Question: I am trying to get responsive design for tablet screen. But while using 'float: left' it is not moving the content. Instead white space was increased.
I tried with margins but its not responsive to the contents. While expanding address field, it is increasing and userid field remains same as I used 'float: left.'
Need help here..
Tried with firefox - Shortcut: 'ctrl+_shift+m'
I need the output like below which should be responsive to the screen.
I need spaces from
'''
margin left -->userid
margin left -->123456
margin right-->Address
margin right-->123, Wellington Road, bla bla....
'''

Here is my code..
'''
.outer{
margin: 0 10%;
padding: 50px 0px;
border: 2px solid #666666;
text-align: center;
}
.row{
text-align: center;
}
.block1{
display: inline-block;
float: left;
}
.block2{
display: inline-block;
float: right;
}
.block3{
display: inline-block;
float: left;
}
.block4{
display: inline-block;
float: right;
}
'''
'''
<div class="outer">
<div class="row">
<div class="block1">
Userid
</div>
<div class="block2">
Address
</div>
</div>
<div style="min-height: 30px;"></div>
<div class="row">
<div class="block3">
123456
</div>
<div class="block4">
123, Wellington Road, Australia Zip 23643-9383
</div>
</div>
</div>
'''
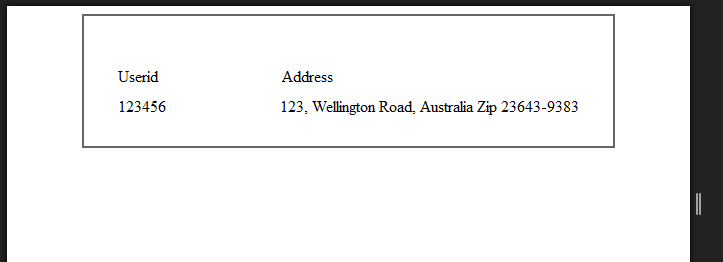
Answer: You could remove floats, text-align and add margin to the elements.
'''
.outer{
margin: 0 10%;
padding: 50px 0;
border: 2px solid #666666;
/* text-align: center; */
}
.block1, .block2, .block3, .block4 {
display: inline-block;
width: 40%;
vertical-align: top;
}
.block1, .block3 {
margin-left: 10%;
}
.block2, .block4 {
margin-right: 10%;
}
'''
'''
<div class="outer">
<div class="row">
<div class="block1">
Userid
</div><!--
--><div class="block2">
Address
</div>
</div>
<div style="min-height: 30px;"></div>
<div class="row">
<div class="block3">
123456
</div><!--
--><div class="block4">
123, Wellington Road, Australia Zip 23643-9383
</div>
</div>
</div>
'''